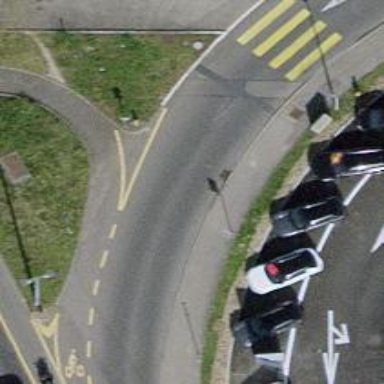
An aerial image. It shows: Asphalt road with primary link designation.